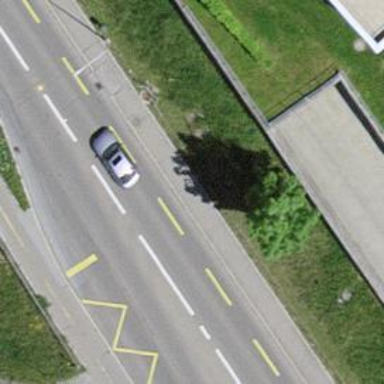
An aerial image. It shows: Sidewalk.